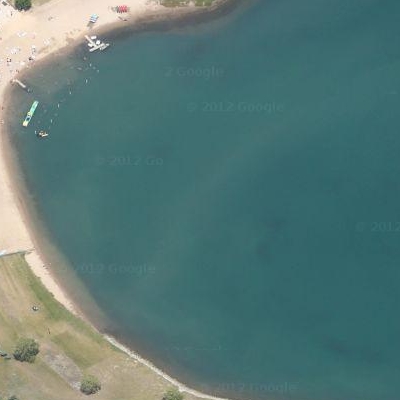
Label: dRiverLake